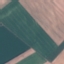
Label: AnnualCrop